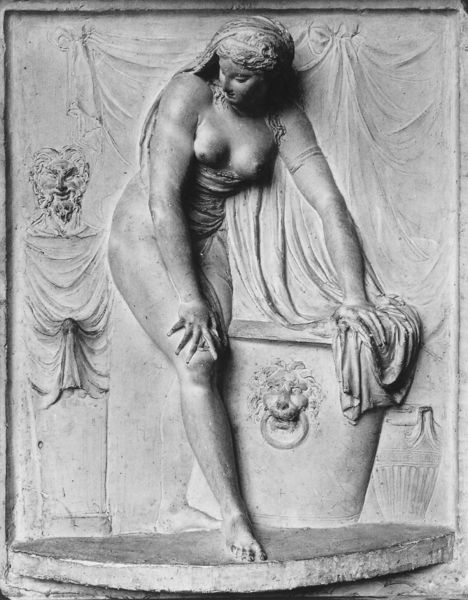
Titel: Badende Nymphe
Künstler: Johan Tobias Sergel
Institution: Stockholm, Nationalmuseum
Schlagwörter: fuß, hand, kopf, nackt, brust, frau, marmor, blick, arm, falten, gesicht, stehen, stein, gewand, haare, stehend, stoff, tücher, gebeugt, krug, skulptur, statue, relief, brüste, haltung, büste, plastik, knie, ring, bad, gefäß, löwenkopf, badewanne, griechisch, abstützen, löwe, frauengestalt, dreidimensional